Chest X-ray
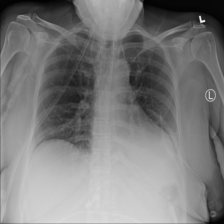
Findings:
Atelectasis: positive
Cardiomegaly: negative
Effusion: positive
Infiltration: negative
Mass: negative
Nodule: negative
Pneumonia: negative
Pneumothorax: positive
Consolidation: negative
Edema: negative
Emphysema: negative
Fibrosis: negative
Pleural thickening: negative
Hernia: negative